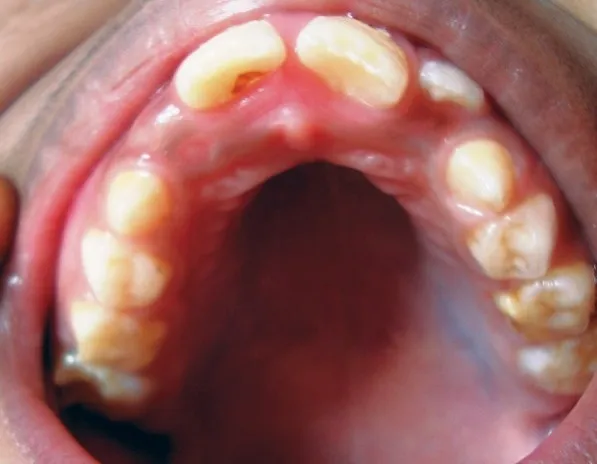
Intraoral examination.
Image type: radiology (ct)